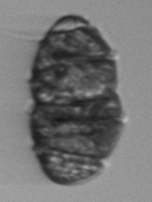
Label: Margalefidinium